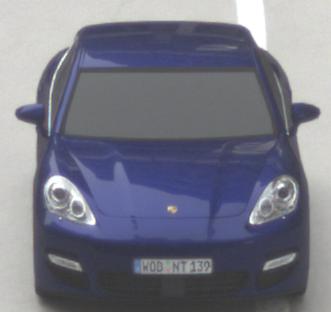
Make: Porsche
Model: Panamera
Detailed model: Panamera (970)
Model produced from: 2010/05
Model produced until: 2013/04
Doors: 5
Color: blue
Road condition: dry road
Daytime: midday
Contrast: low contrast